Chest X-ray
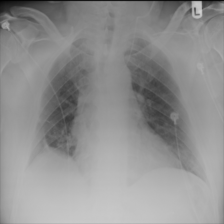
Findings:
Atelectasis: negative
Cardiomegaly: negative
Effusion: negative
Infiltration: negative
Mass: negative
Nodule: negative
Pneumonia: negative
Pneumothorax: negative
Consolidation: negative
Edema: negative
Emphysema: negative
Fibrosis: negative
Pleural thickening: negative
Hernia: negative